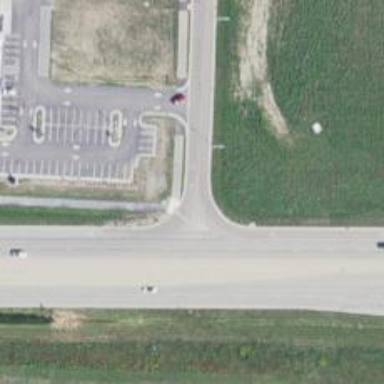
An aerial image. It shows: Road with stop sign.